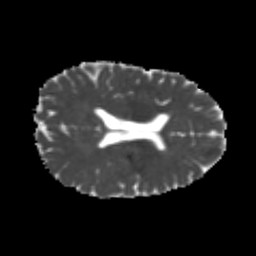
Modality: MD
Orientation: axial
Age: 21
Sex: male
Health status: healthy
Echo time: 0.074 s